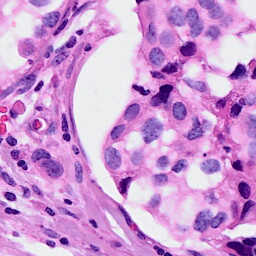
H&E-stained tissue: Breast